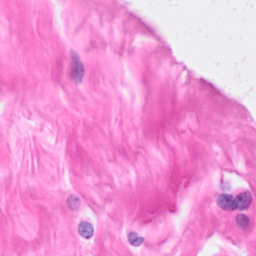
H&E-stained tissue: Breast